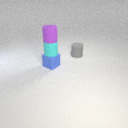
small blue rubber cube below small purple rubber cylinder